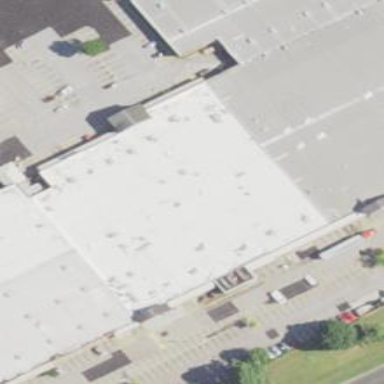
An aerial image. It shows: Commercial building.